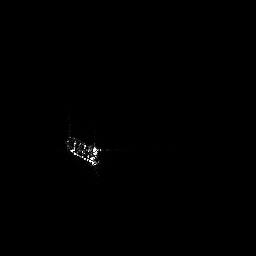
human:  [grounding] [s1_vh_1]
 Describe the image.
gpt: In the satellite image, there is  <ref>1 large ship </ref> <box>[[23, 50, 42, 65, 0]]</box> located at center.